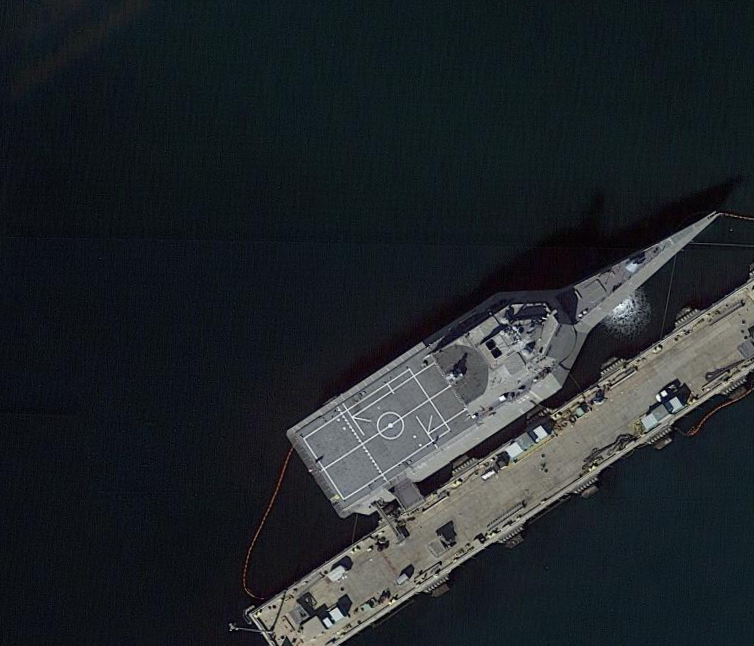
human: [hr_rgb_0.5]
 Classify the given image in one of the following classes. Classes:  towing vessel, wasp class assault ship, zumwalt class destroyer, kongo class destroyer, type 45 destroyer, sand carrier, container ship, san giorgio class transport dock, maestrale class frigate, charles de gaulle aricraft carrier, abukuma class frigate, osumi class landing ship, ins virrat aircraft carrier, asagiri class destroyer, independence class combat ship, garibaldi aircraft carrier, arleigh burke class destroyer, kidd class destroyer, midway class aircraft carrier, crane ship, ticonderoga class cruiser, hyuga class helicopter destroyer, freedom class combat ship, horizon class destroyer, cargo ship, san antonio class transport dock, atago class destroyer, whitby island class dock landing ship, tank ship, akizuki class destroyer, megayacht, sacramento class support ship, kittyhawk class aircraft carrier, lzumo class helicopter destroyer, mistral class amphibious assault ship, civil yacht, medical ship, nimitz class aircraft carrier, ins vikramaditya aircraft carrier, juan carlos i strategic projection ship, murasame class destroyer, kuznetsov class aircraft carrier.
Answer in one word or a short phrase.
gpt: Independence class combat ship